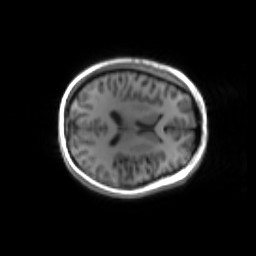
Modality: inplaneT1
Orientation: axial
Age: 22
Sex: female
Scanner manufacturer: siemens
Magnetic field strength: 3 T
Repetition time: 1.2 s
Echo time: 0.00251 s